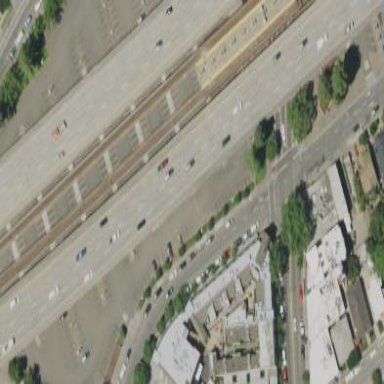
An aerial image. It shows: Parking facility with surface parking. It is designed for park and ride to the subway.